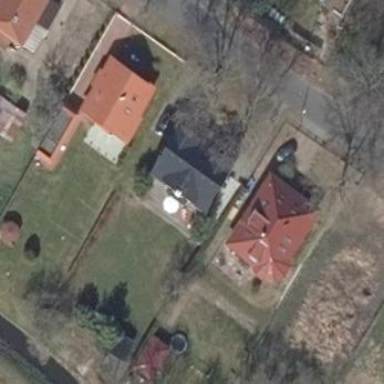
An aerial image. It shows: Detached building with gabled roof.